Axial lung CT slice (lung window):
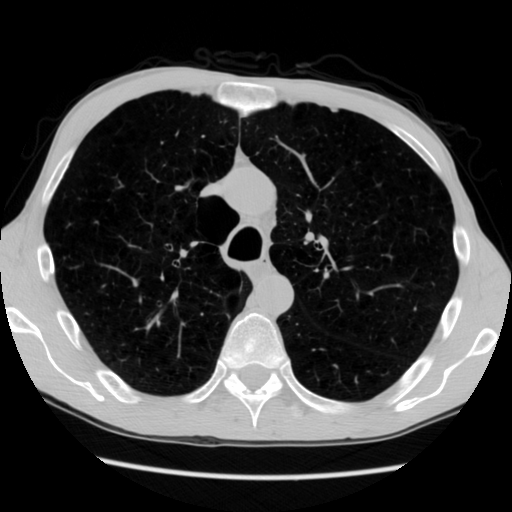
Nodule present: no